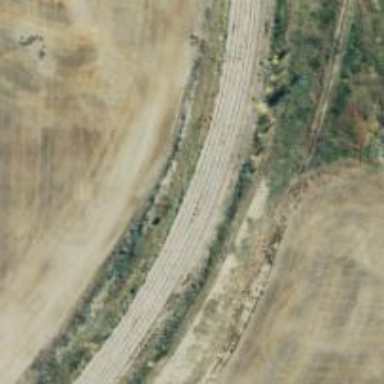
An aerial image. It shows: Railway siding with rails.